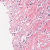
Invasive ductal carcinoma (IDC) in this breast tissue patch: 1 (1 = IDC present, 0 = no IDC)